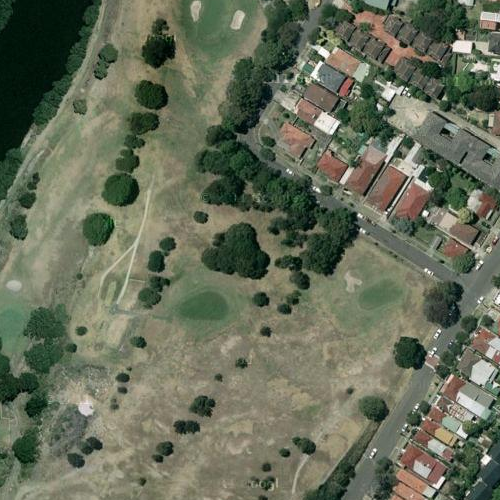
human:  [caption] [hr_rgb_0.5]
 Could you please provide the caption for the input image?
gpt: Some curved paths and green bushes are on the meadow .

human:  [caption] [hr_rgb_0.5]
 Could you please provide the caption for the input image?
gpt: A big meadow with some green bushes and white bunkers on it .

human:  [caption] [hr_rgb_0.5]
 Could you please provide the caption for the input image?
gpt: Some green bushes and white bunkers on the meadow .

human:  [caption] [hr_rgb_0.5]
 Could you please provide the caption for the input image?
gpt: There are some white bunkers and green bushes on the meadow .

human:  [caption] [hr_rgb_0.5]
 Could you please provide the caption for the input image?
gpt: A big meadow with some green bushes and white bunkers on it .